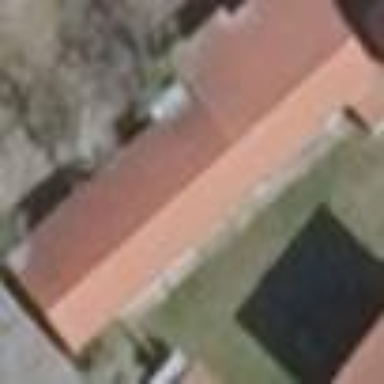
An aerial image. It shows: Building with gabled roof. The roof is red and oriented along the building.